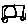
Label: car